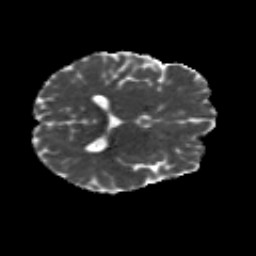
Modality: MD
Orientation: axial
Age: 28
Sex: male
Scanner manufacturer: siemens
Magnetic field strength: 3 T
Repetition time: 8.8 s
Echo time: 0.085 s